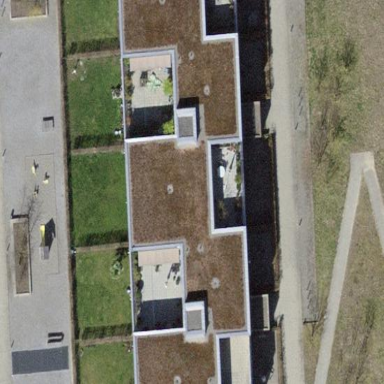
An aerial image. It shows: Image showing building with apartments.